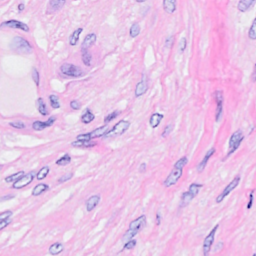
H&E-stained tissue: Breast